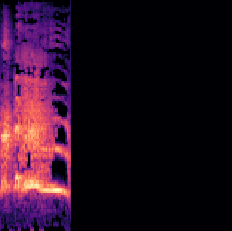
Sound class: Rooster